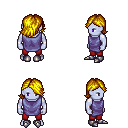
a pixel art fantasy rpg character, male body template, dark elf, purple skin, chain tabard jacket, red pants, blonde swoop hairstyle, metal boots, four views (front, back, left, right), 2x2 character sprite sheet, small pixel art, hard edges, no anti-aliasing